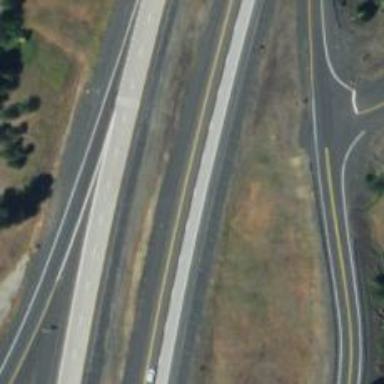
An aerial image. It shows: Asphalt motorway.